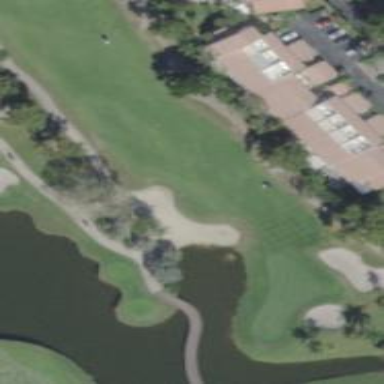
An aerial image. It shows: Golf hole.